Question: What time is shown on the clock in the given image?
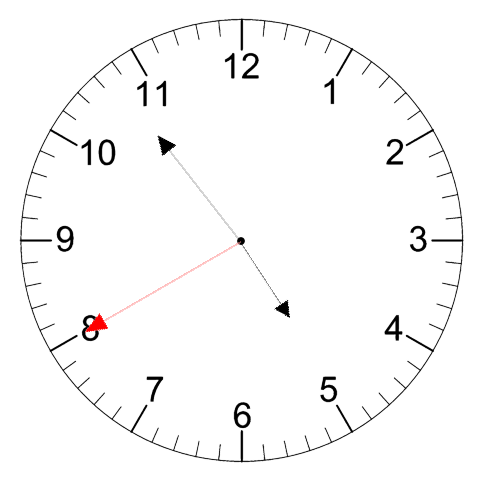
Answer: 04:53:40